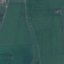
Land use / land cover: Pasture